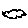
Label: cloud